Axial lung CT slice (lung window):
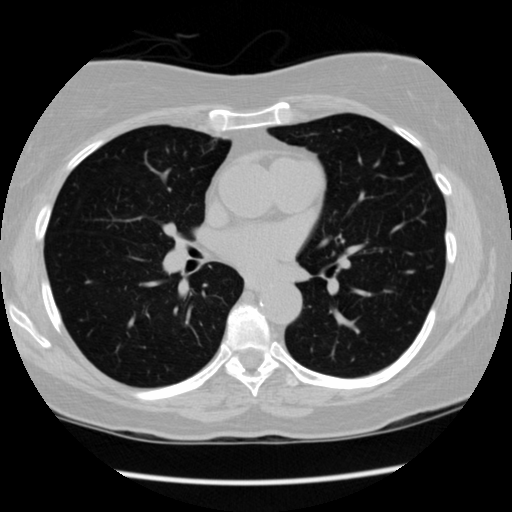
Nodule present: no